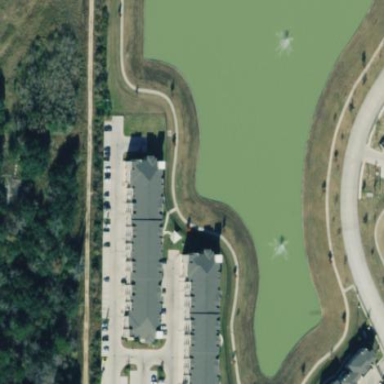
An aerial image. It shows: Retention basin filled with water.